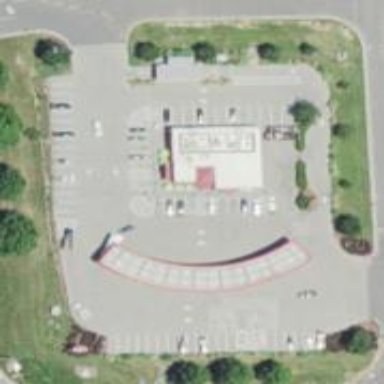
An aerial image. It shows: Fuel station.